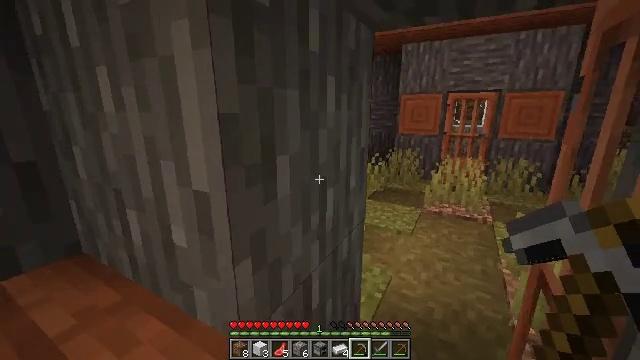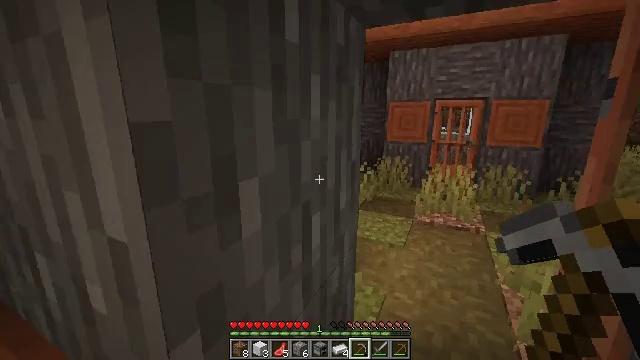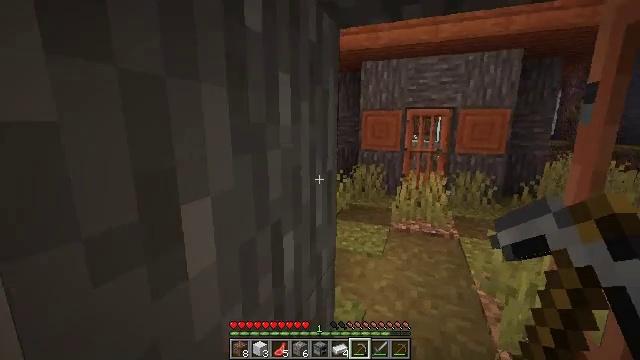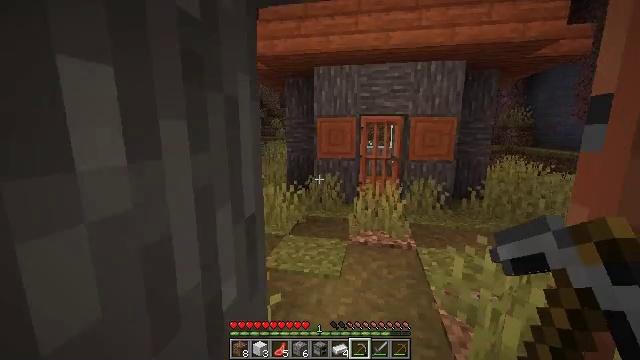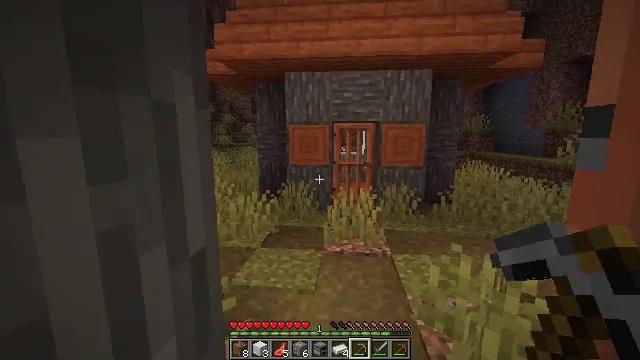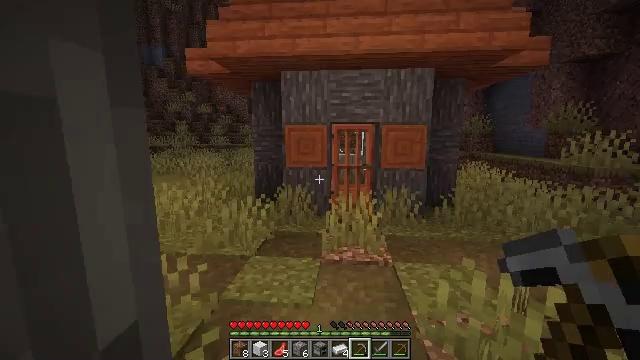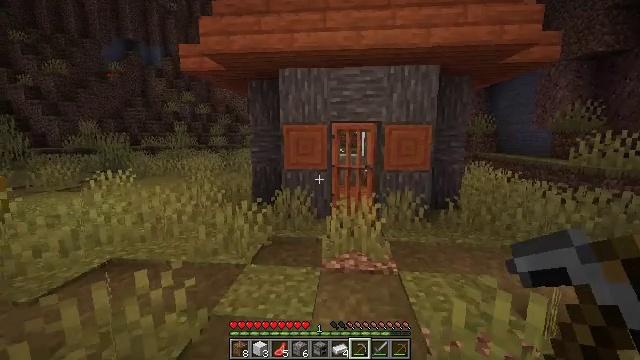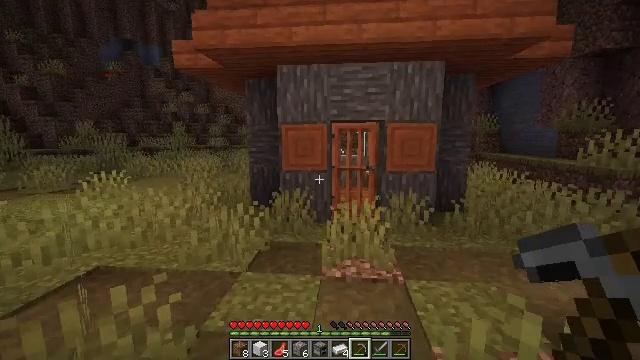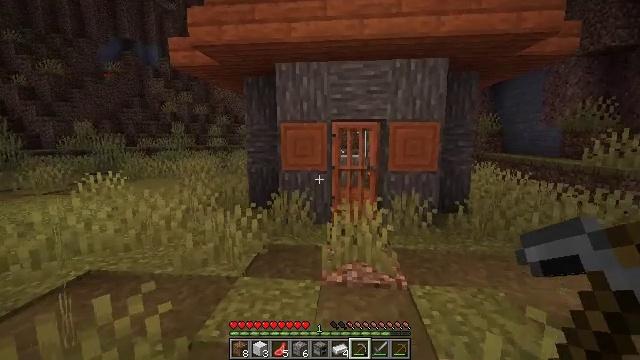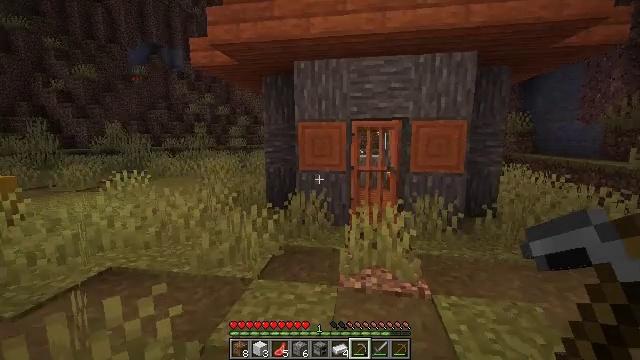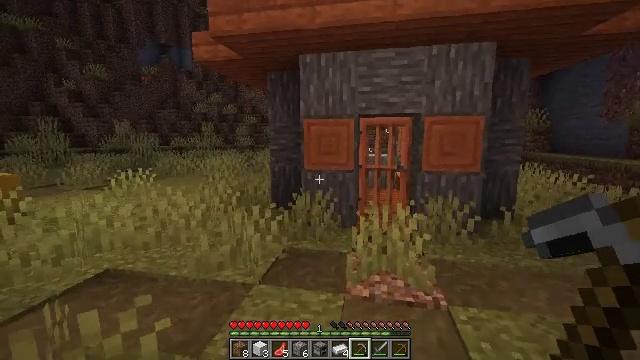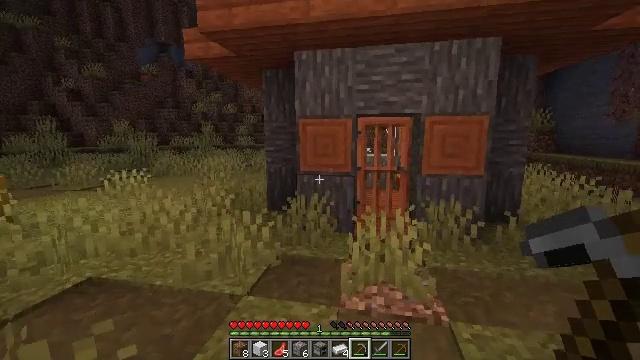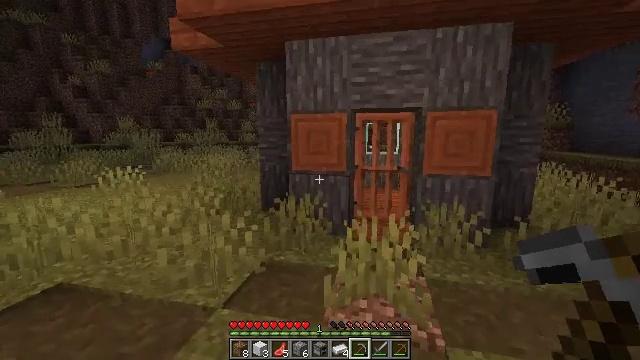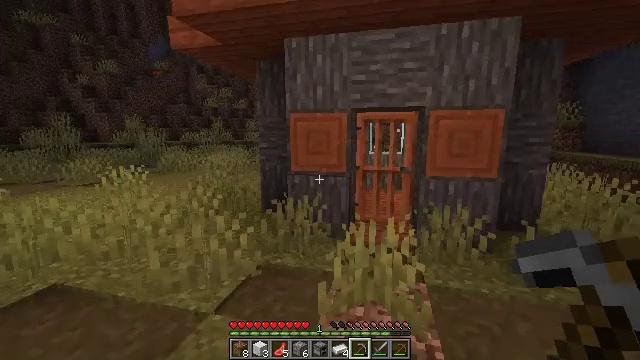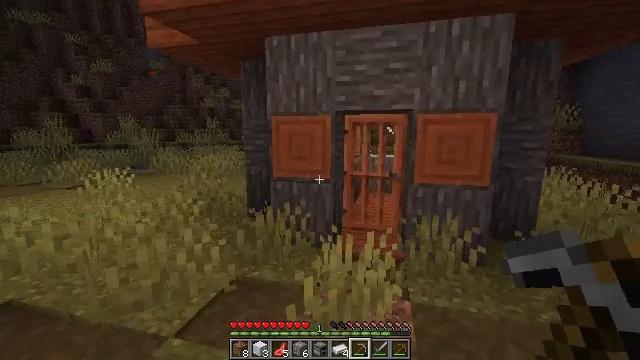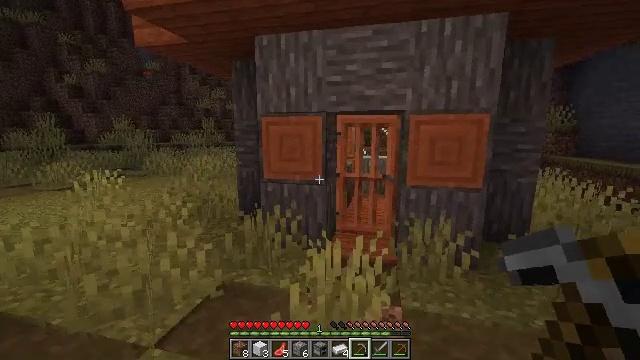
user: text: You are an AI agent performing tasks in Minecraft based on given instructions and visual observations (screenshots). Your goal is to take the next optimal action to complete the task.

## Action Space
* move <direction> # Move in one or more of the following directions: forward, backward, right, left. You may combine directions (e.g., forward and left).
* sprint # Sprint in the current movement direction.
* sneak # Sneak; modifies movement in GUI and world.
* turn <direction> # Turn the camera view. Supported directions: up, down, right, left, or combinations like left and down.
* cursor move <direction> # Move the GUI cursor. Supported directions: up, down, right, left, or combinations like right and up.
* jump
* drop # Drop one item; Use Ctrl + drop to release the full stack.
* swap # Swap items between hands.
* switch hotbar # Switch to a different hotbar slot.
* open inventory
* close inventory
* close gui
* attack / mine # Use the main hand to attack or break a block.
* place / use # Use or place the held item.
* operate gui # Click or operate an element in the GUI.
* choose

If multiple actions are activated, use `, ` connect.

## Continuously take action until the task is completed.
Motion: motion action
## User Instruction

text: Collect the orange bed by mining it.
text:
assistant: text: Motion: move forward, turn right and up
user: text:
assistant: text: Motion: move forward, turn right and up
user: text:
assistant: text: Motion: move forward, turn right and up
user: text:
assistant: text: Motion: move forward, turn right and up
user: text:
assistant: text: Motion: move forward
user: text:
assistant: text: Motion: move forward
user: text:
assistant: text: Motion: move forward
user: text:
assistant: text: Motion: move forward
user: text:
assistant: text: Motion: move forward, turn left
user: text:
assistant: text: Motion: move forward and move right, turn left
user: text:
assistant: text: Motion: move forward and move right
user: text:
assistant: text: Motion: move forward and move right, turn left
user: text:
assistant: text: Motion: move forward and move right, turn left
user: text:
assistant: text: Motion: move forward and move right
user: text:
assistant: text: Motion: move forward and move right
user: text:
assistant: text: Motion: move forward, turn right
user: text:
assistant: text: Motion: move forward, turn right
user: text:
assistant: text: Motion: move forward, turn right
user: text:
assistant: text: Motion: move forward, turn right
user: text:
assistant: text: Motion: move forward
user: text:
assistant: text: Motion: move forward
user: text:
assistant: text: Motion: move forward, use / place
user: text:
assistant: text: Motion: move forward, use / place
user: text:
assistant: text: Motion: move forward, turn left, use / place
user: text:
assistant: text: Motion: move forward, turn left and down
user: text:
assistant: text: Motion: move forward
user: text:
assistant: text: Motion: move forward
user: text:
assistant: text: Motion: move forward
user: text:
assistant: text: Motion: move forward
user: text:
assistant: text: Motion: move forward and move left